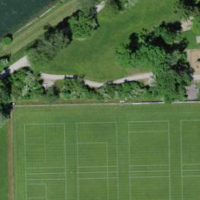
EUNIS habitat code: 53
Species observed at this site:
Juglans regia
Prunus padus